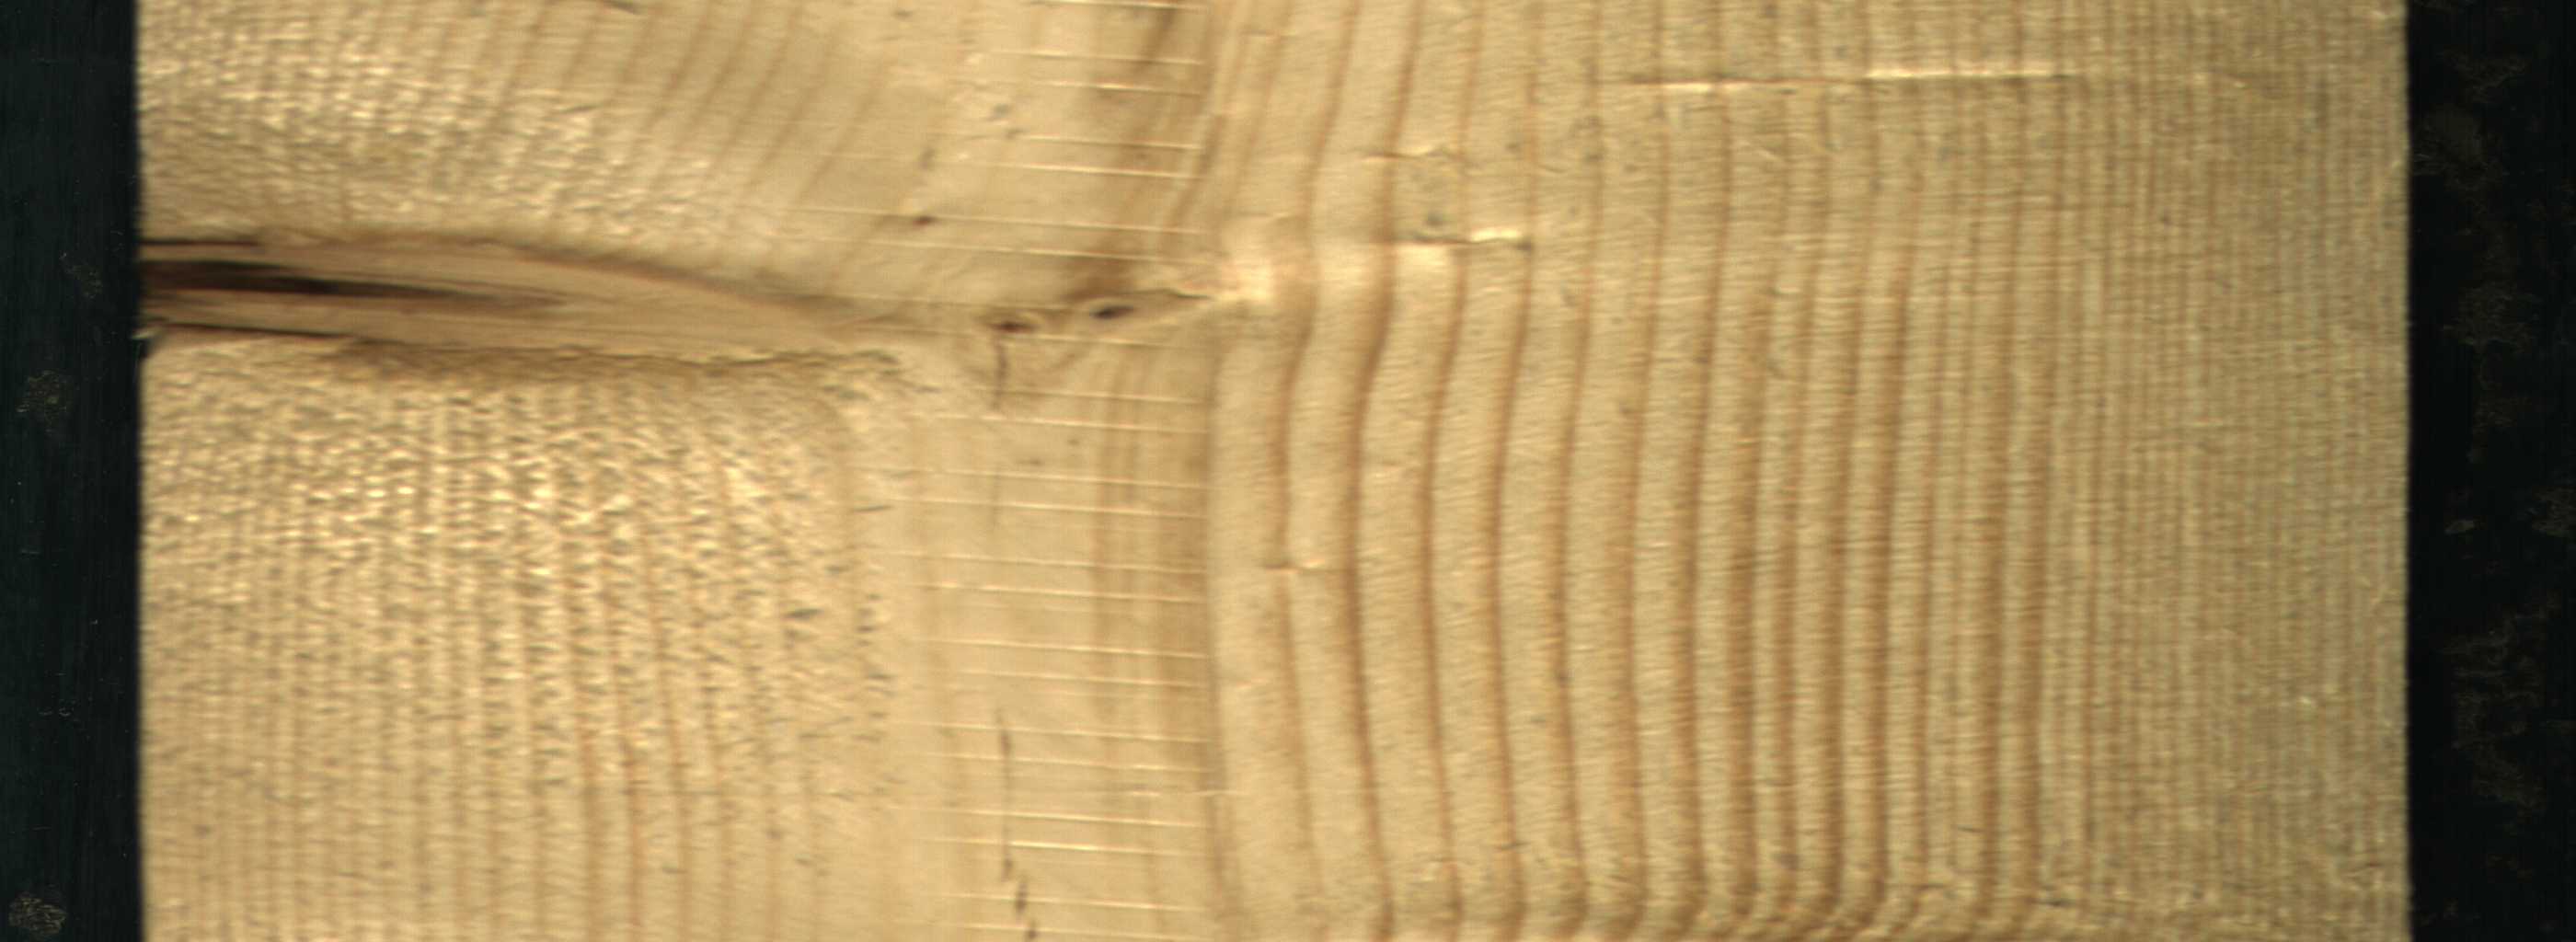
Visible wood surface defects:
Crack
Dead_Knot
Live_Knot